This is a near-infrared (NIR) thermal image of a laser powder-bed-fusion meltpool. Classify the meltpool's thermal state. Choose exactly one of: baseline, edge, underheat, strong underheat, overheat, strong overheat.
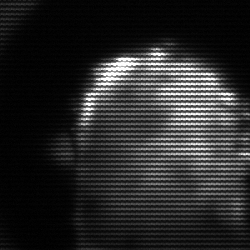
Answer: baseline